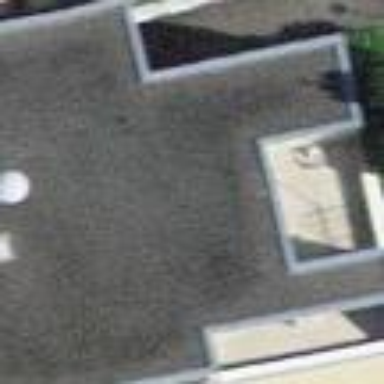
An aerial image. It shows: Terrace building.